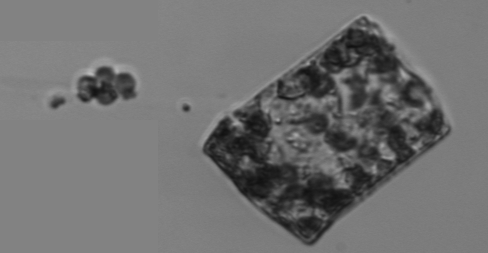
Label: Guinardia_flaccida